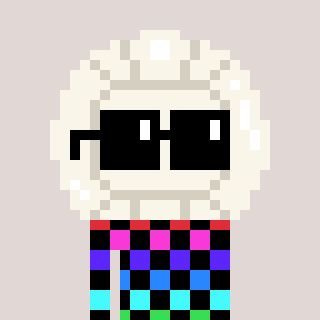
a pixel art character with square black sunglasses, a volleyball-shaped head and a redpinkish-colored body on a warm background